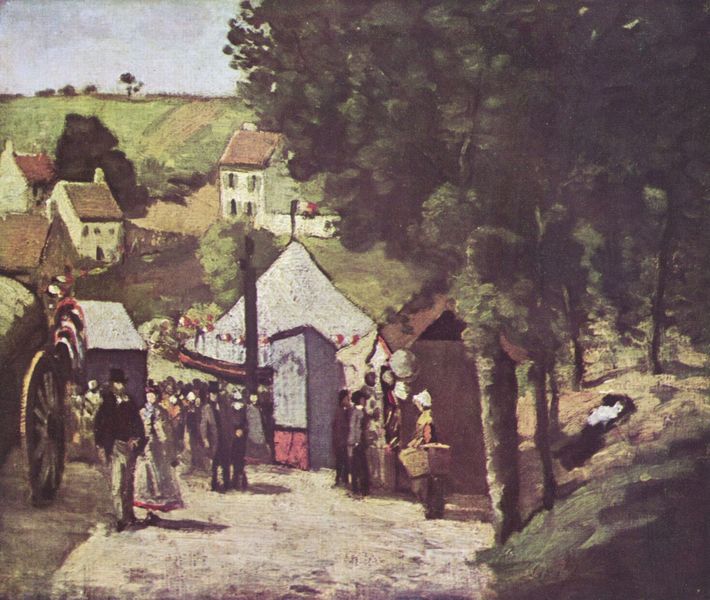
Titel: Eremitage, Pontoise
Künstler: Paul Cézanne
Standort: Paris
Institution: Collection Bénatov
Schlagwörter: baum, blau, blätter, dunkel, gemälde, gruppe, himmel, mann, schatten, weiß, wolken, bäume, frauen, grün, impressionismus, landschaft, menschen, mädchen, ocker, stadt, wäsche, braun, fenster, frankreich, frau, grau, hell, hintergrund, holz, hut, hüte, kleid, kleider, licht, männer, orange, schwarz, strasse, szene, zeichnung, dach, gebäude, haus, rot, tiere, weg, wiese, zaun, beige, fest, gesellschaft, haube, leute, zylinder, anzug, feier, öl, baumstamm, feld, felder, horizont, häuser, hügel, natur, hütte, kirche, pfad, sonne, wege, wiesen, land, kind, paar, personen, blatt, tal, wald, kamin, kamine, karren, kinder, landleben, pferd, räder, schornstein, sommer, fahnen, fahne, flagge, trikolore, bäuerin, körbe, hang, dorf, dächer, giebel, schornsteine, allee, dunkelgrün, hellgrün, herbst, kutsche, markt, platz, speichen, rad, wagen, wagenrad, böschung, stämme, korb, lciht, frühling, bauer, unscharf, talwärts, spaziergang, bürger, volk, zirkus, sonntag, girlanden, himme, feiertag, verschwommen, verwischt, mittelalter, kiefern, landwirtschaft, alle, prozession, flaggen, zelt, garu, tonigkeit, fuhrwerk, paare, buden, rot-weiss, kirmes, volksfest, gepflastert, dorfbewohner, gefährt, sonntagskleidung, dörflich, dirf, bergkuppe, dof, dorffest, lieferung, grippe, rankreich, festkleidung, bauerndorf, stadtz, berghanschatten, kutsche#, pülatz, lanwritschaft, genrelandschaft